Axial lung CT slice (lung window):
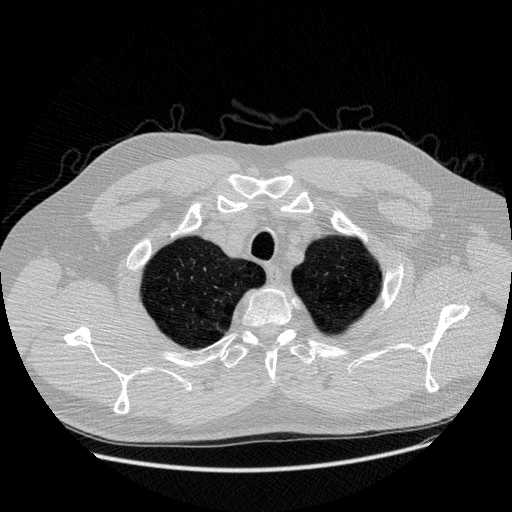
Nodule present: no